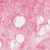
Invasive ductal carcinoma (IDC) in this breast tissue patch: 0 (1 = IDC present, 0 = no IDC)